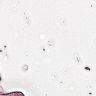
Metastatic tissue present: no